Question: I have following sql query
'''
DECLARE @frameInt INT
SELECT TOP 1 @frameInt = gs.FrameGenerationInterval
FROM dbo.GlobalSettings gs
SELECT mti.InternalId,
b.InternalId AS BrandId,
CASE
WHEN DATEDIFF(second, mti.StartTime, mti.EndTime) / @frameInt > 0 THEN DATEDIFF(second, mti.StartTime, mti.EndTime) / @frameInt
ELSE 1
END AS ExposureAmount,
c.InternalId AS ChannelId,
c.Name AS ChannelName,
COALESCE( (p.Rating *
CASE
WHEN DATEDIFF(second, mti.StartTime, mti.EndTime) / @frameInt > 0 THEN DATEDIFF(second, mti.StartTime, mti.EndTime) / @frameInt
ELSE 1
END * CAST (17.5 AS decimal(8,2))
),CAST( 0 as decimal(8,2)) ) AS Equivalent
FROM dbo.MonitorTelevisionItems mti
LEFT JOIN dbo.Brands b ON mti.BrandId = b.InternalId
LEFT JOIN dbo.Channels c ON mti.ChannelId = c.InternalId
LEFT JOIN dbo.Programs p ON mti.ProgramId = p.InternalId
--WHERE mti.Date >= @dateFromLocal AND mti.Date <= @dateToLocal
GROUP BY mti.InternalId, mti.EndTime, mti.StartTime,
c.Name, p.Name, p.Rating,b.InternalId, c.InternalId
'''
It gives following result

I would like it to return 1 row with sums of exposure amount and equivalent from all rows. Rest of the cells are the same apart from InternalId that I dont really need (i can remove it from query)
I am not very good at sql. Thank for help.
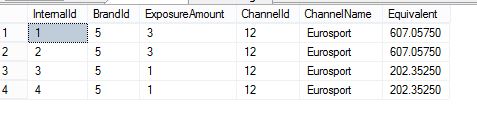
Answer: For the sake of posterity (and because it's cool to learn something new), here's the to your problem (instead of a copy-and-paste ready solution for your specific case):
'''
SELECT group_field1, group_field2, ...,
SUM(sum_field1), SUM(sum_field2), ...
FROM (...your original SQL...) AS someArbitraryAlias
GROUP BY group_field1, group_field2, ...
'''
In your specific case, the group fields would be 'BrandId', 'ChannelId' and 'ChannelName'; the sum fields would be 'ExposureAmount' and 'Equivalent'.
---
Note: To ease readability (since your original SQL is quite complex), you can use a :
'''
WITH someArbitraryAlias AS (
...your original SQL...
)
SELECT group_field1, group_field2, ...,
SUM(sum_field1), SUM(sum_field2), ...
FROM someArbitraryAlias
GROUP BY group_field1, group_field2, ...
'''
Note that, when using common table expressions, the immediately preceding statement must be terminated with a semicolon.